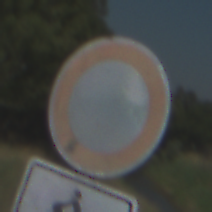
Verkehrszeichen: VerbotFahrzeugeAllerArt
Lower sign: EinspurigeFahrzeugeFrei3
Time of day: MorningAfternoon
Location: Outdoor (Special)
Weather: Clear
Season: NotSpecified
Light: Natural